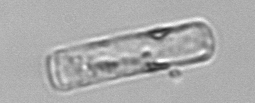
Label: Guinardia_delicatula